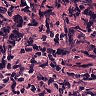
Metastatic tissue present: no